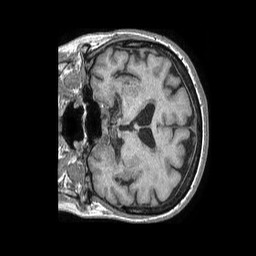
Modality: T1w
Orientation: coronal
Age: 80
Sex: female
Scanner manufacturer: philips
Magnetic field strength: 1.5 T
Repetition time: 0.007937 s
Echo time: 0.00373 s